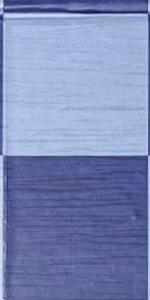
Label: Empty